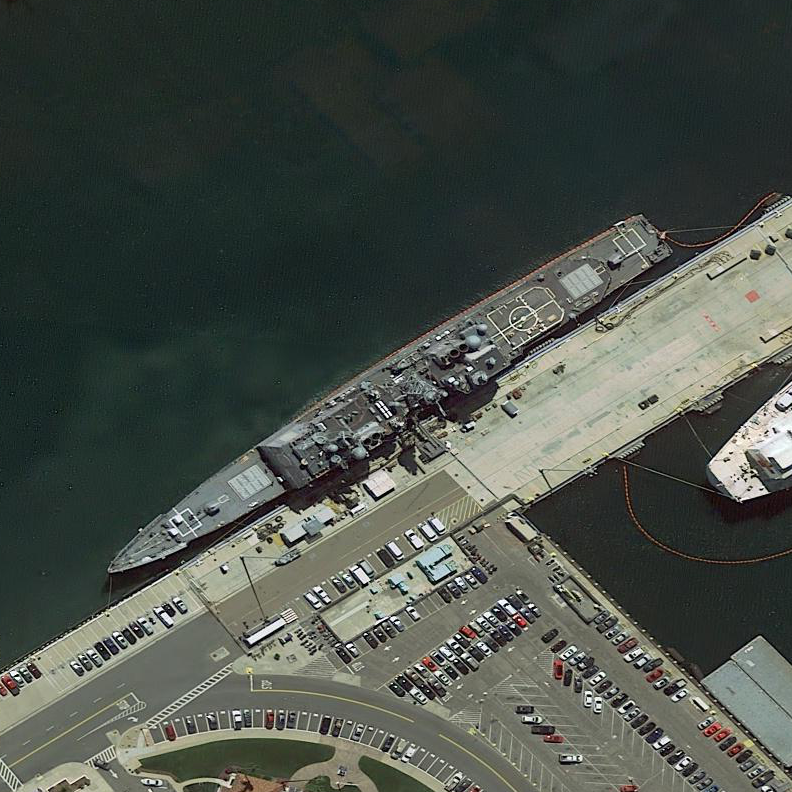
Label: cruiser